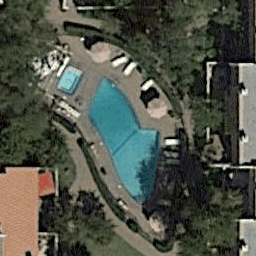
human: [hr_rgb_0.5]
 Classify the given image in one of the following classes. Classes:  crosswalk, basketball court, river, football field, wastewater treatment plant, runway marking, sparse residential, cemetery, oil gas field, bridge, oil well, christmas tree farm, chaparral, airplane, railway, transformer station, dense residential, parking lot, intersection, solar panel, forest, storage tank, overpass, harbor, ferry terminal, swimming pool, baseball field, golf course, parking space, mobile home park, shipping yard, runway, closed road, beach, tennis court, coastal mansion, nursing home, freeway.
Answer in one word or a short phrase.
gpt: swimming pool